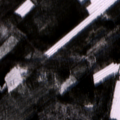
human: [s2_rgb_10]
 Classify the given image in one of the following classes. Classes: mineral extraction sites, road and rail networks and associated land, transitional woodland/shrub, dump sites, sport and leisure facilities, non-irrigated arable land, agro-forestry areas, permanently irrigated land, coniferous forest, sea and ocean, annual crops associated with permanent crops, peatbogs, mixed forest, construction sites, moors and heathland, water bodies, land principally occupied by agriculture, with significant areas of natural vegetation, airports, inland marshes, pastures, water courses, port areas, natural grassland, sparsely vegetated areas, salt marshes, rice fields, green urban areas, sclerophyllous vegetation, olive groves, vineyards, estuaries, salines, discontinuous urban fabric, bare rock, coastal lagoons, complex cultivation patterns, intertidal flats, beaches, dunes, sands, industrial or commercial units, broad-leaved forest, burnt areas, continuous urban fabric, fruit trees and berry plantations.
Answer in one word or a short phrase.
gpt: non-irrigated arable land, coniferous forest, mixed forest